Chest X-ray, PA view. Patient: 44 years old, sex M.
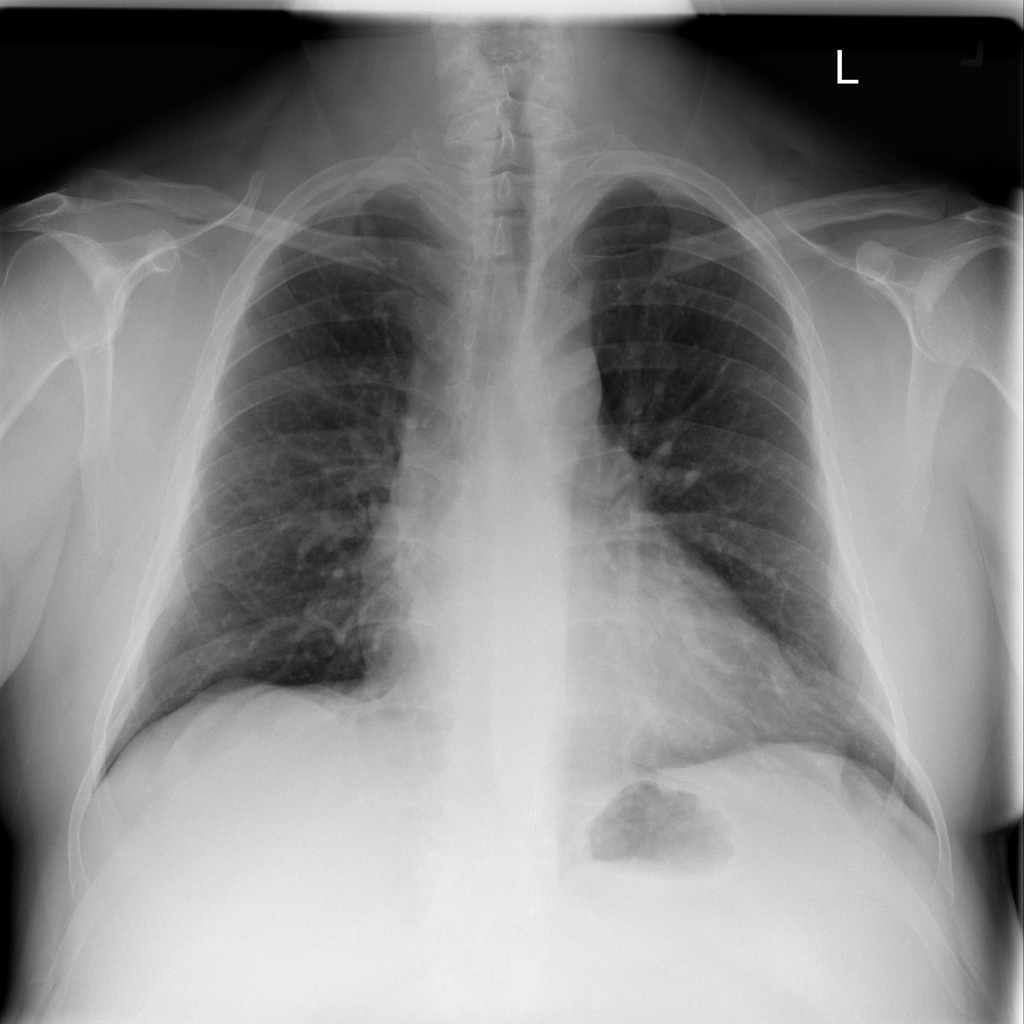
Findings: No Finding